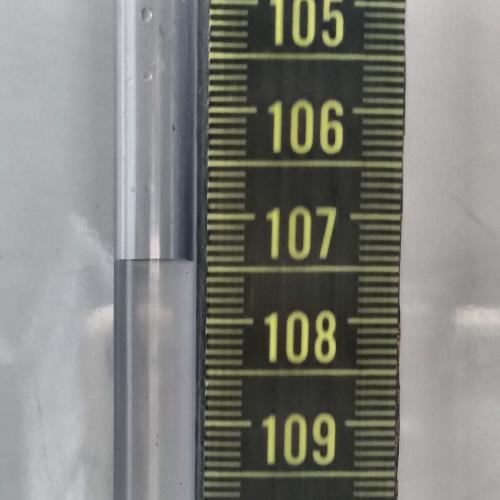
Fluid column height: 107.4 cm